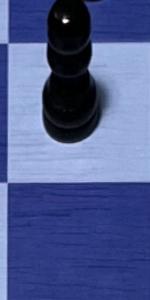
Label: Empty